Interaction volume radius: 5 \u00c5
Interaction volume height: 15 \u00c5
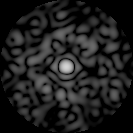
Disorder parameter: 0.8125